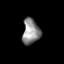
Tissue: skin
Cell type: Epithelial cells
Senescence score: 0.2771
Nuclear area (px): 430
Mean DAPI intensity: 142.272